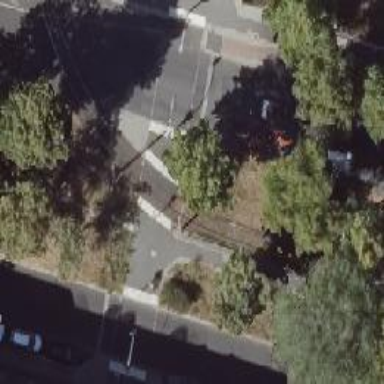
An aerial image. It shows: Traffic island located on footway.